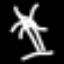
Label: palm tree